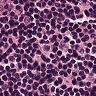
Metastatic tissue present: no